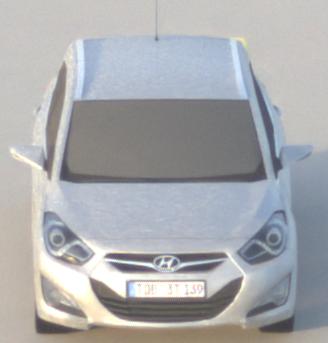
Make: Hyundai
Model: i40 Kombi 1.6 GDI
Detailed model: i40 (VF) Kombi
Model produced from: 2012/08
Model produced until: 2013/09
Doors: 5
Color: white
Road condition: dry road
Daytime: sunrise or sunset
Contrast: low contrast